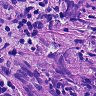
Metastatic tissue present: yes